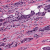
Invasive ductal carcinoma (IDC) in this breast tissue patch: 1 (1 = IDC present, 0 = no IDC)